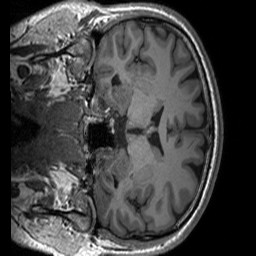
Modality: T1w
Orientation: coronal
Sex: male
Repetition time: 1.95 s
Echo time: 0.026 s